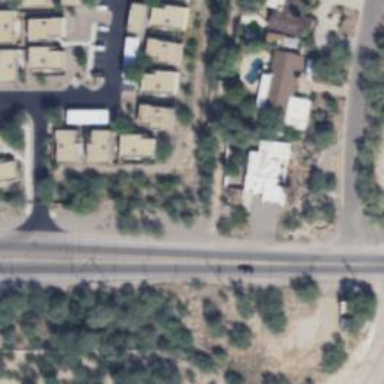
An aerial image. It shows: Alley classified as service road.